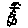
Label: car